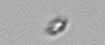
Label: nanoplankton_mix